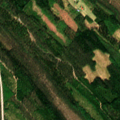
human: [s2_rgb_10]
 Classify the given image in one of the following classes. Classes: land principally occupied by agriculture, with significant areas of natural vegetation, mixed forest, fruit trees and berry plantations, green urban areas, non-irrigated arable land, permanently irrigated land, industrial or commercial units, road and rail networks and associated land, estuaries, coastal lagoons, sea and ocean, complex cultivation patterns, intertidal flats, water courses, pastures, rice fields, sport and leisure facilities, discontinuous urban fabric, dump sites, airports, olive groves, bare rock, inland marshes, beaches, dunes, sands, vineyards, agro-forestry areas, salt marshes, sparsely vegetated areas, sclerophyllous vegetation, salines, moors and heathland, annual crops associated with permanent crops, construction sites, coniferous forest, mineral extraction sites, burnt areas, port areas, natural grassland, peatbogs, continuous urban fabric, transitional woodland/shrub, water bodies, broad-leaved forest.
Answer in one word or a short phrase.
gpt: coniferous forest, mixed forest, transitional woodland/shrub